Aerial crown-view tile of a tropical tree (Barro Colorado Island, Panama), acquired 20240918:
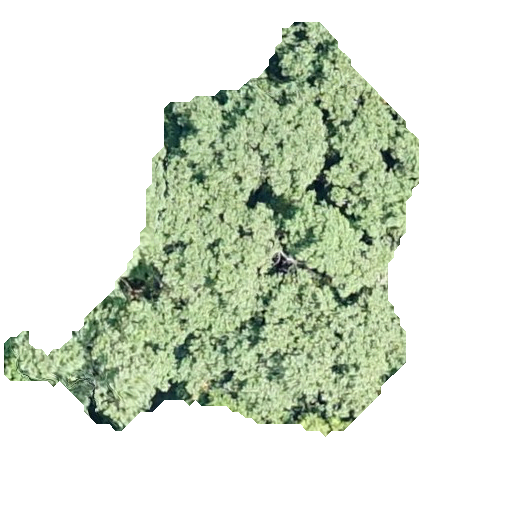
Species: Hieronyma alchorneoides
GBIF accepted scientific name: Hieronyma alchorneoides
Crown area: 151.132 m²